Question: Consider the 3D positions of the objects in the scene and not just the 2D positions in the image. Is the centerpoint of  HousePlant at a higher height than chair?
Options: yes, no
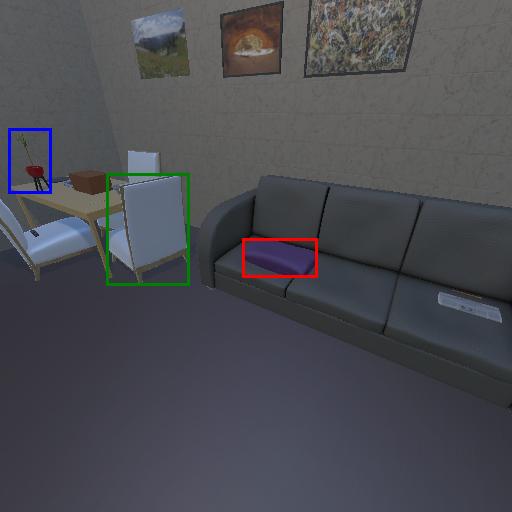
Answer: yes